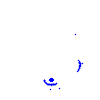
Particle: pion